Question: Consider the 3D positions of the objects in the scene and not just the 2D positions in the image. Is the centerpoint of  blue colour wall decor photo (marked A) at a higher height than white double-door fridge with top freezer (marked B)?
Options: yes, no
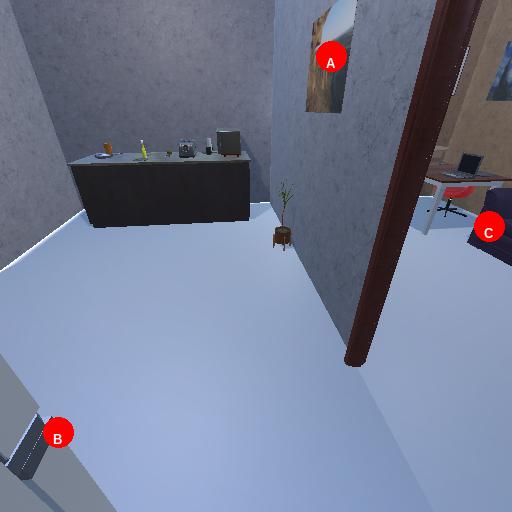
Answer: yes